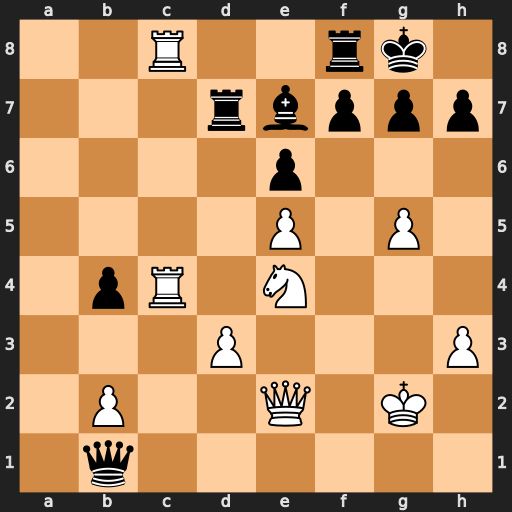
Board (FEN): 2R2rk1/3rbppp/4p3/4P1P1/1pR1N3/3P3P/1P2Q1K1/1q6
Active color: w
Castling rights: -
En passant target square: -
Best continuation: Nf6+ Bxf6 gxf6 Rfd8 Qd2